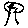
Label: tree